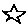
Label: star